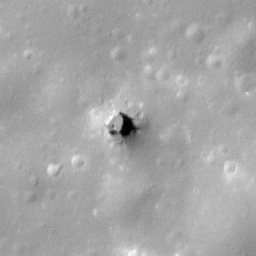
Pit: Palitzsch B 1
Host crater: Palitzsch B
Host type: impact_melt
Lunar coordinates: latitude -26.316, longitude 68.191